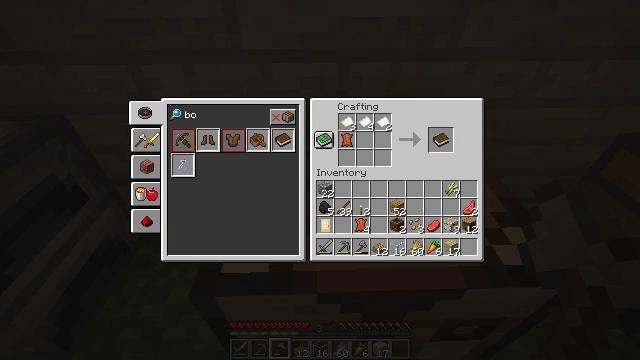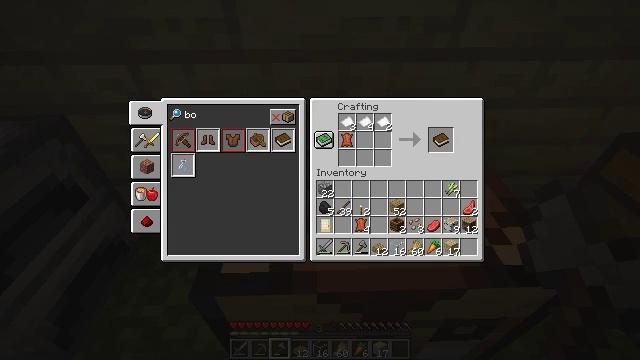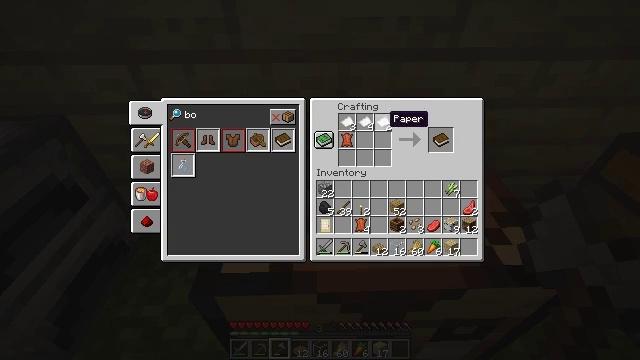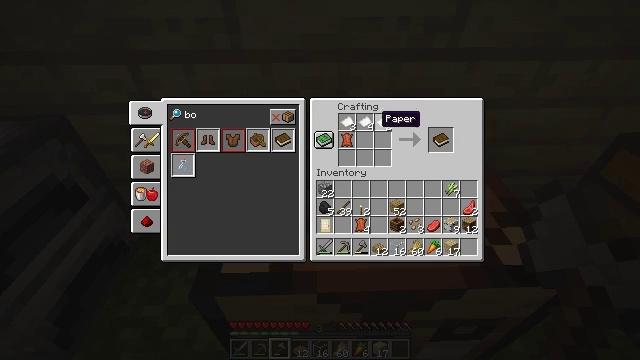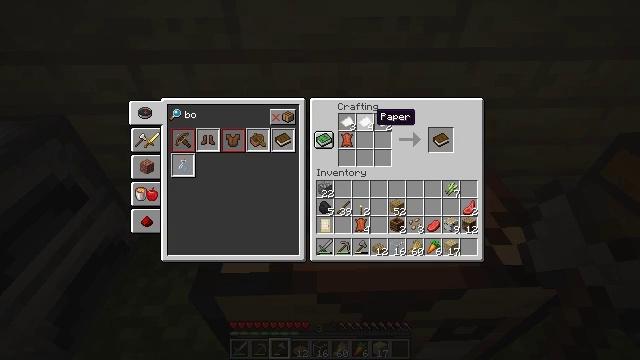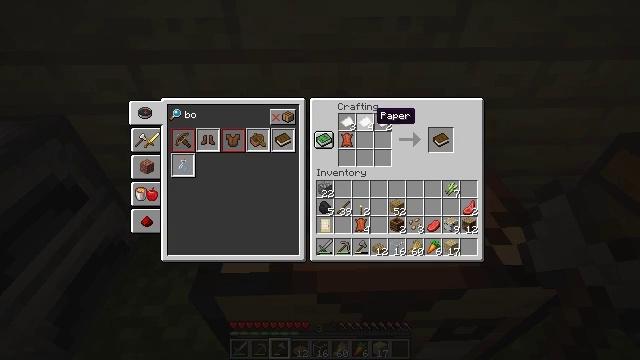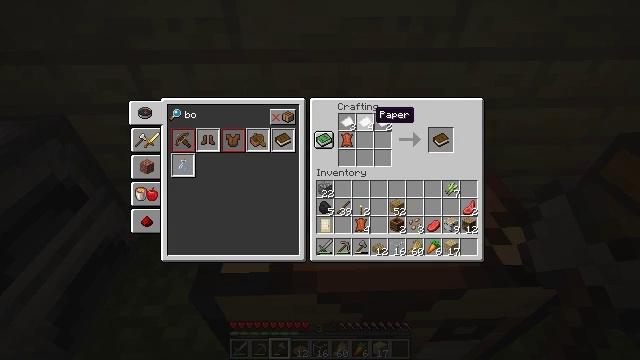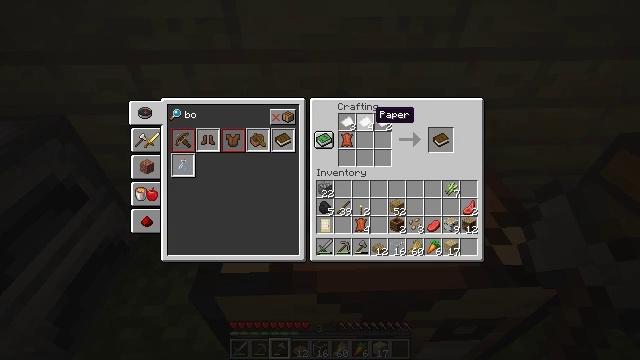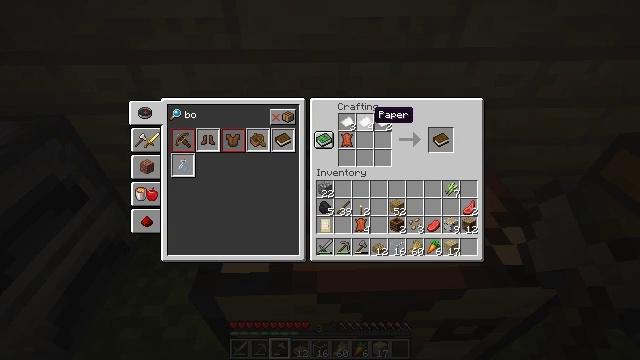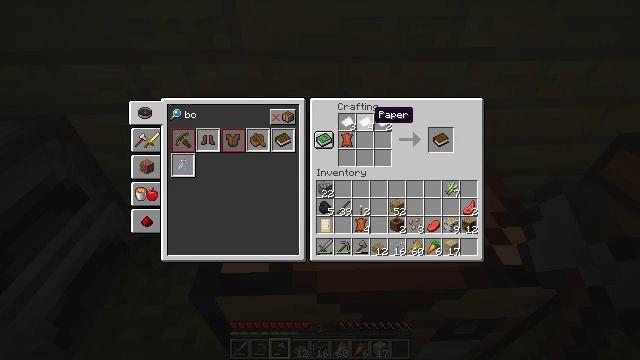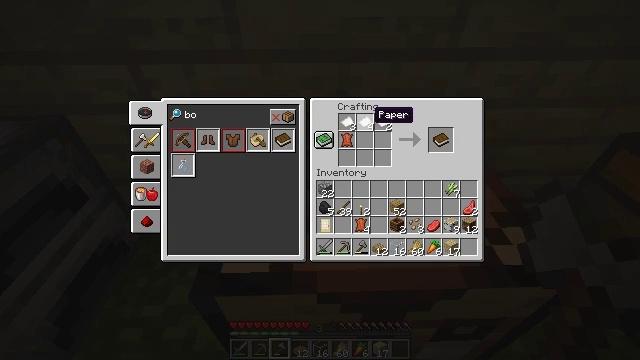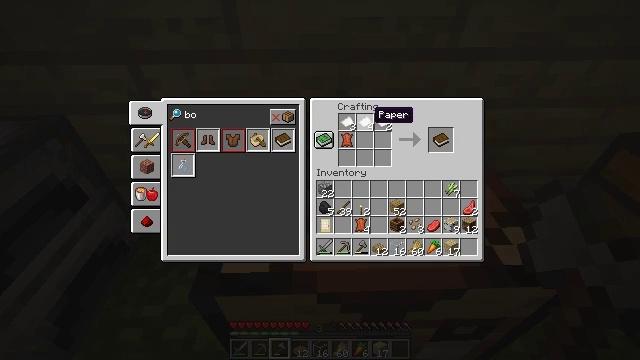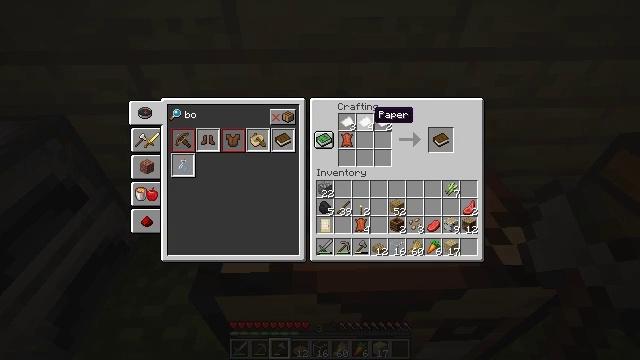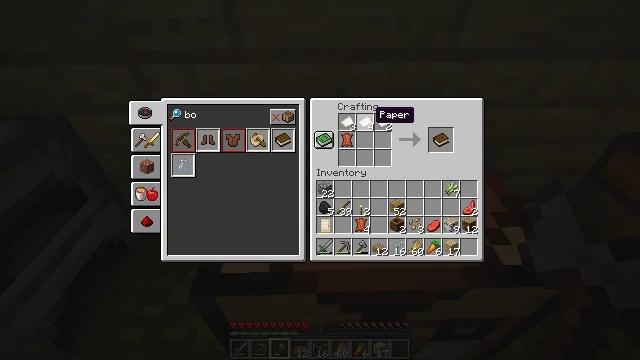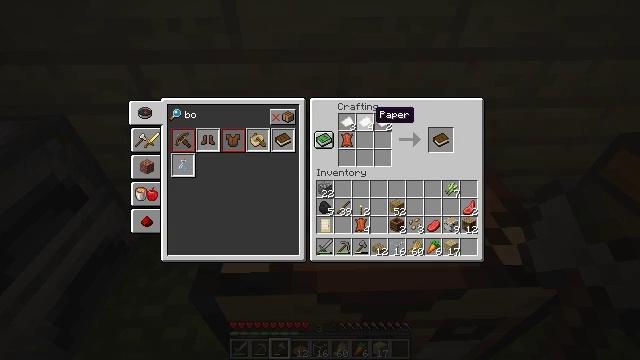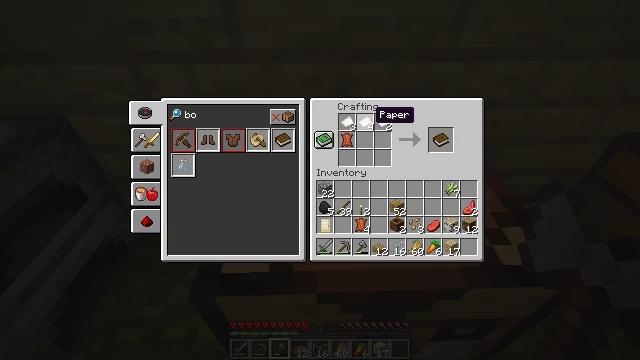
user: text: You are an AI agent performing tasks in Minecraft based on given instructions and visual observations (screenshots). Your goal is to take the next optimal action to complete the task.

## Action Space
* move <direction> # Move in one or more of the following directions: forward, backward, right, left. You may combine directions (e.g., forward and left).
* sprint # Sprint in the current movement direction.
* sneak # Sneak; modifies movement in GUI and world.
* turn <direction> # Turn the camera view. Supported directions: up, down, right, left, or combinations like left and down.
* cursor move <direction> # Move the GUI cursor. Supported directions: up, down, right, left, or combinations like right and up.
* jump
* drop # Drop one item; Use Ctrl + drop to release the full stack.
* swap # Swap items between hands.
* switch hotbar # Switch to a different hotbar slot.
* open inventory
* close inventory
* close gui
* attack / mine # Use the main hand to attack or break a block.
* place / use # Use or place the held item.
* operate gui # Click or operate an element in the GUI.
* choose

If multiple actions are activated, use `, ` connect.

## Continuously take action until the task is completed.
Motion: motion action
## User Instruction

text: Collect paper and leather to make a book.
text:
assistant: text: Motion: no_op
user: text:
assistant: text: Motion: cursor move left
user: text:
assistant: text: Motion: cursor move left
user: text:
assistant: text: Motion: no_op
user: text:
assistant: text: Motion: no_op
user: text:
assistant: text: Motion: no_op
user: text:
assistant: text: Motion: no_op
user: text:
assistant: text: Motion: no_op
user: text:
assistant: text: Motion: no_op
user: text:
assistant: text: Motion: no_op
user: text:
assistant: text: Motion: no_op
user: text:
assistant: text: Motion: no_op
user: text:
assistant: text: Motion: no_op
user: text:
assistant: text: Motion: no_op
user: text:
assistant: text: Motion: no_op
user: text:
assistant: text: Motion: no_op
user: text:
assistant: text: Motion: no_op
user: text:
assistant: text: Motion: no_op
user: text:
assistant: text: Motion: no_op
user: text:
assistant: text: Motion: no_op
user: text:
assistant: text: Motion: no_op
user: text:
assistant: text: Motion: no_op
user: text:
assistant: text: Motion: no_op
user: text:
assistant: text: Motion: no_op
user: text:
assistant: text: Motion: no_op
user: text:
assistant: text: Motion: no_op
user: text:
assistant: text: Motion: no_op
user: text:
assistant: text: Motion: no_op
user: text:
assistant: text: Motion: no_op
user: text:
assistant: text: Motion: no_op